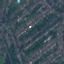
Land use / land cover: Residential